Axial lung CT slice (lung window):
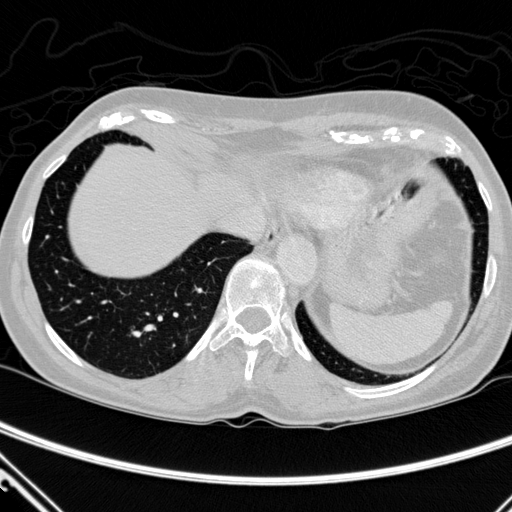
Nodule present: no